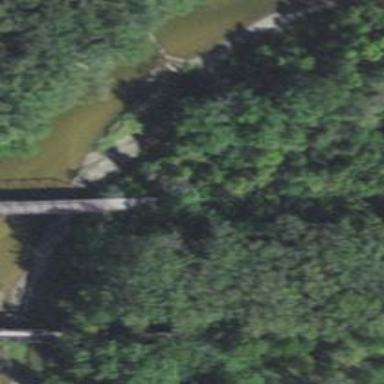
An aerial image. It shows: Service road that crosses over bridge.